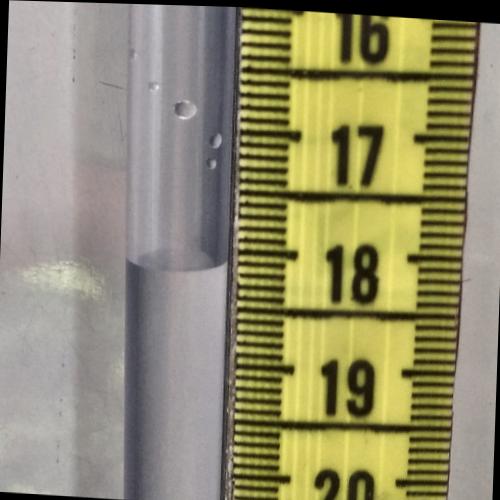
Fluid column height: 18.1 cm